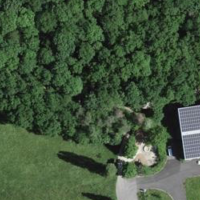
EUNIS habitat code: 55
Species observed at this site:
Carex sylvatica